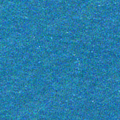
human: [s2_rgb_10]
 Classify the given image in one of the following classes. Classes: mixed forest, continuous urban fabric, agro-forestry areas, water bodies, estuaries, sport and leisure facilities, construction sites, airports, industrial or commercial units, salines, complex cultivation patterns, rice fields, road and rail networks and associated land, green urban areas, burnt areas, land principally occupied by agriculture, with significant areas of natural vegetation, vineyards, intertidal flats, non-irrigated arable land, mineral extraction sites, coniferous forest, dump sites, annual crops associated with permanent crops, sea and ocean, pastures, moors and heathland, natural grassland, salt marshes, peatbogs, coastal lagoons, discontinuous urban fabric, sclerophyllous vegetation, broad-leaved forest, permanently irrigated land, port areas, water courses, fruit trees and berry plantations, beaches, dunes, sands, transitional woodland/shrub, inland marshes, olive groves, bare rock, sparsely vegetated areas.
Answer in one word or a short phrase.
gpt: sea and ocean